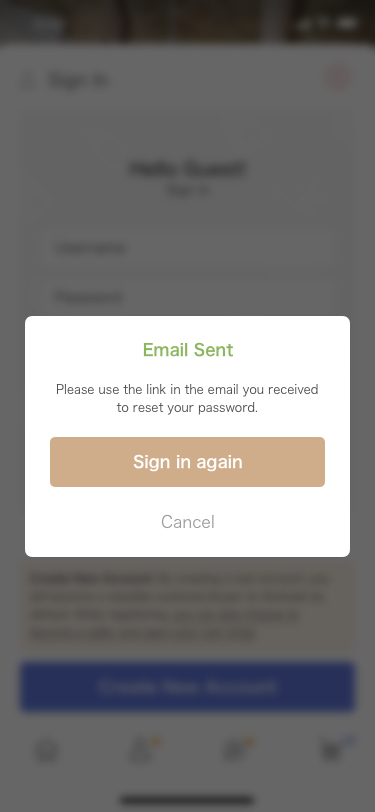
Text in this UI design:
Create New Account: By creating a new account, you will become a valuable customer/buyer to Akshaak by default. While registering, you can also choose to become a seller and open your own shop.
Facebook
Google
Forgot my password
Sign In
Password
Username
Hello Guest!
Sign In
Sign In
Email Sent
Please use the link in the email you received to reset your password.